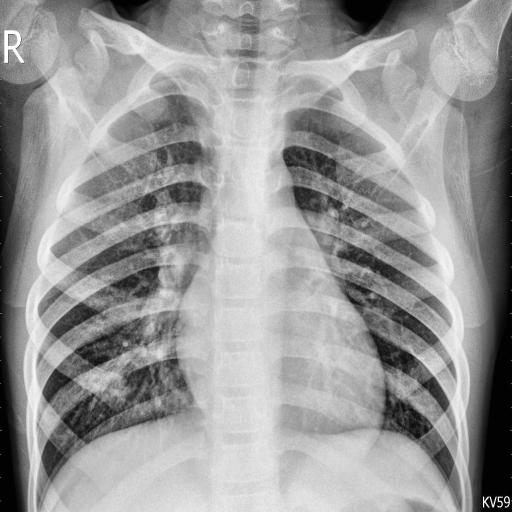
Finding: PNEUMONIA